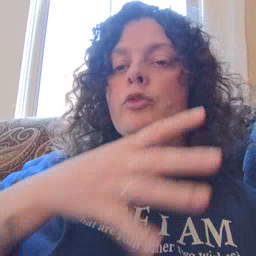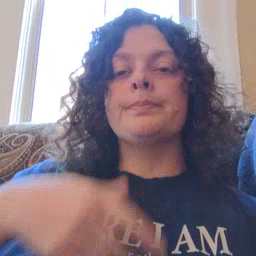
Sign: farm